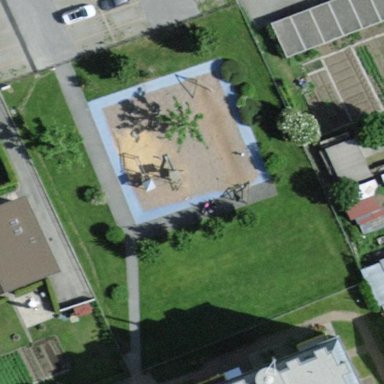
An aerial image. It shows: Park.